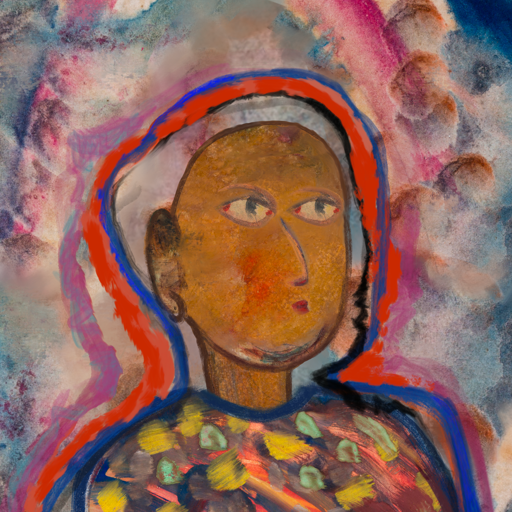
Background: Rupkatha, Head And Neck Side: Pipe, Face Side: GypsyMother, Bust: Mother_And_Son_Mother, Hair Side: Experience, Head Accessory: Blank, Second Necklace: Blank, Necklace: Blank, Baby: Blank